Question: I'm having problems with heatmap.
I create the following function to show the analysis with heatmap
'''
data = [ 0.<PHONE>, -0.<PHONE>, -0.<PHONE>, 0.<PHONE>, -0.<PHONE>, -0.<PHONE>, -0.<PHONE>, 0.<PHONE>, 0.<PHONE>]
def plot_heatmap(pathOut, data, title, fileName, precis=2, show=False):
from matplotlib import cm
fig = plt.figure()
n = int(np.sqrt(len(data)))
data = data.reshape(n,n)
heatmap = plt.pcolor(data,cmap=cm.YlOrBr)
xLabels = (np.linspace(1,n,n,dtype=int))
yLabels = (np.linspace(1,n,n,dtype=int))
xpos = np.linspace(1,n,n)-0.5
ypos = np.linspace(1,n,n)-0.5
for y in range(n):
for x in range(n):
plt.text(x + 0.5, y + 0.5, f'{data[y, x]:.{precis}f}',
horizontalalignment='center',
verticalalignment='center',
)
plt.colorbar(heatmap, format='%.2f')
plt.xticks(xpos,xLabels)
plt.yticks(ypos,yLabels)
plt.title(f'{title}')
if (show == False ):
plt.close(fig)
elif (show == True):
plt.show()
fig.savefig(f'{pathOut}/{fileName}.pdf', format='pdf')
'''
When I call the function the heatmap is created but not correctly, because I would like to show values at a specific precision. I know how to define text precision and scale precision, but how to adjust data precision to generate the correct heatmap?
In the attached figure, I have 7 cells equal to 0, for my desired precision, but the data used has a larger precision what produce different colors.

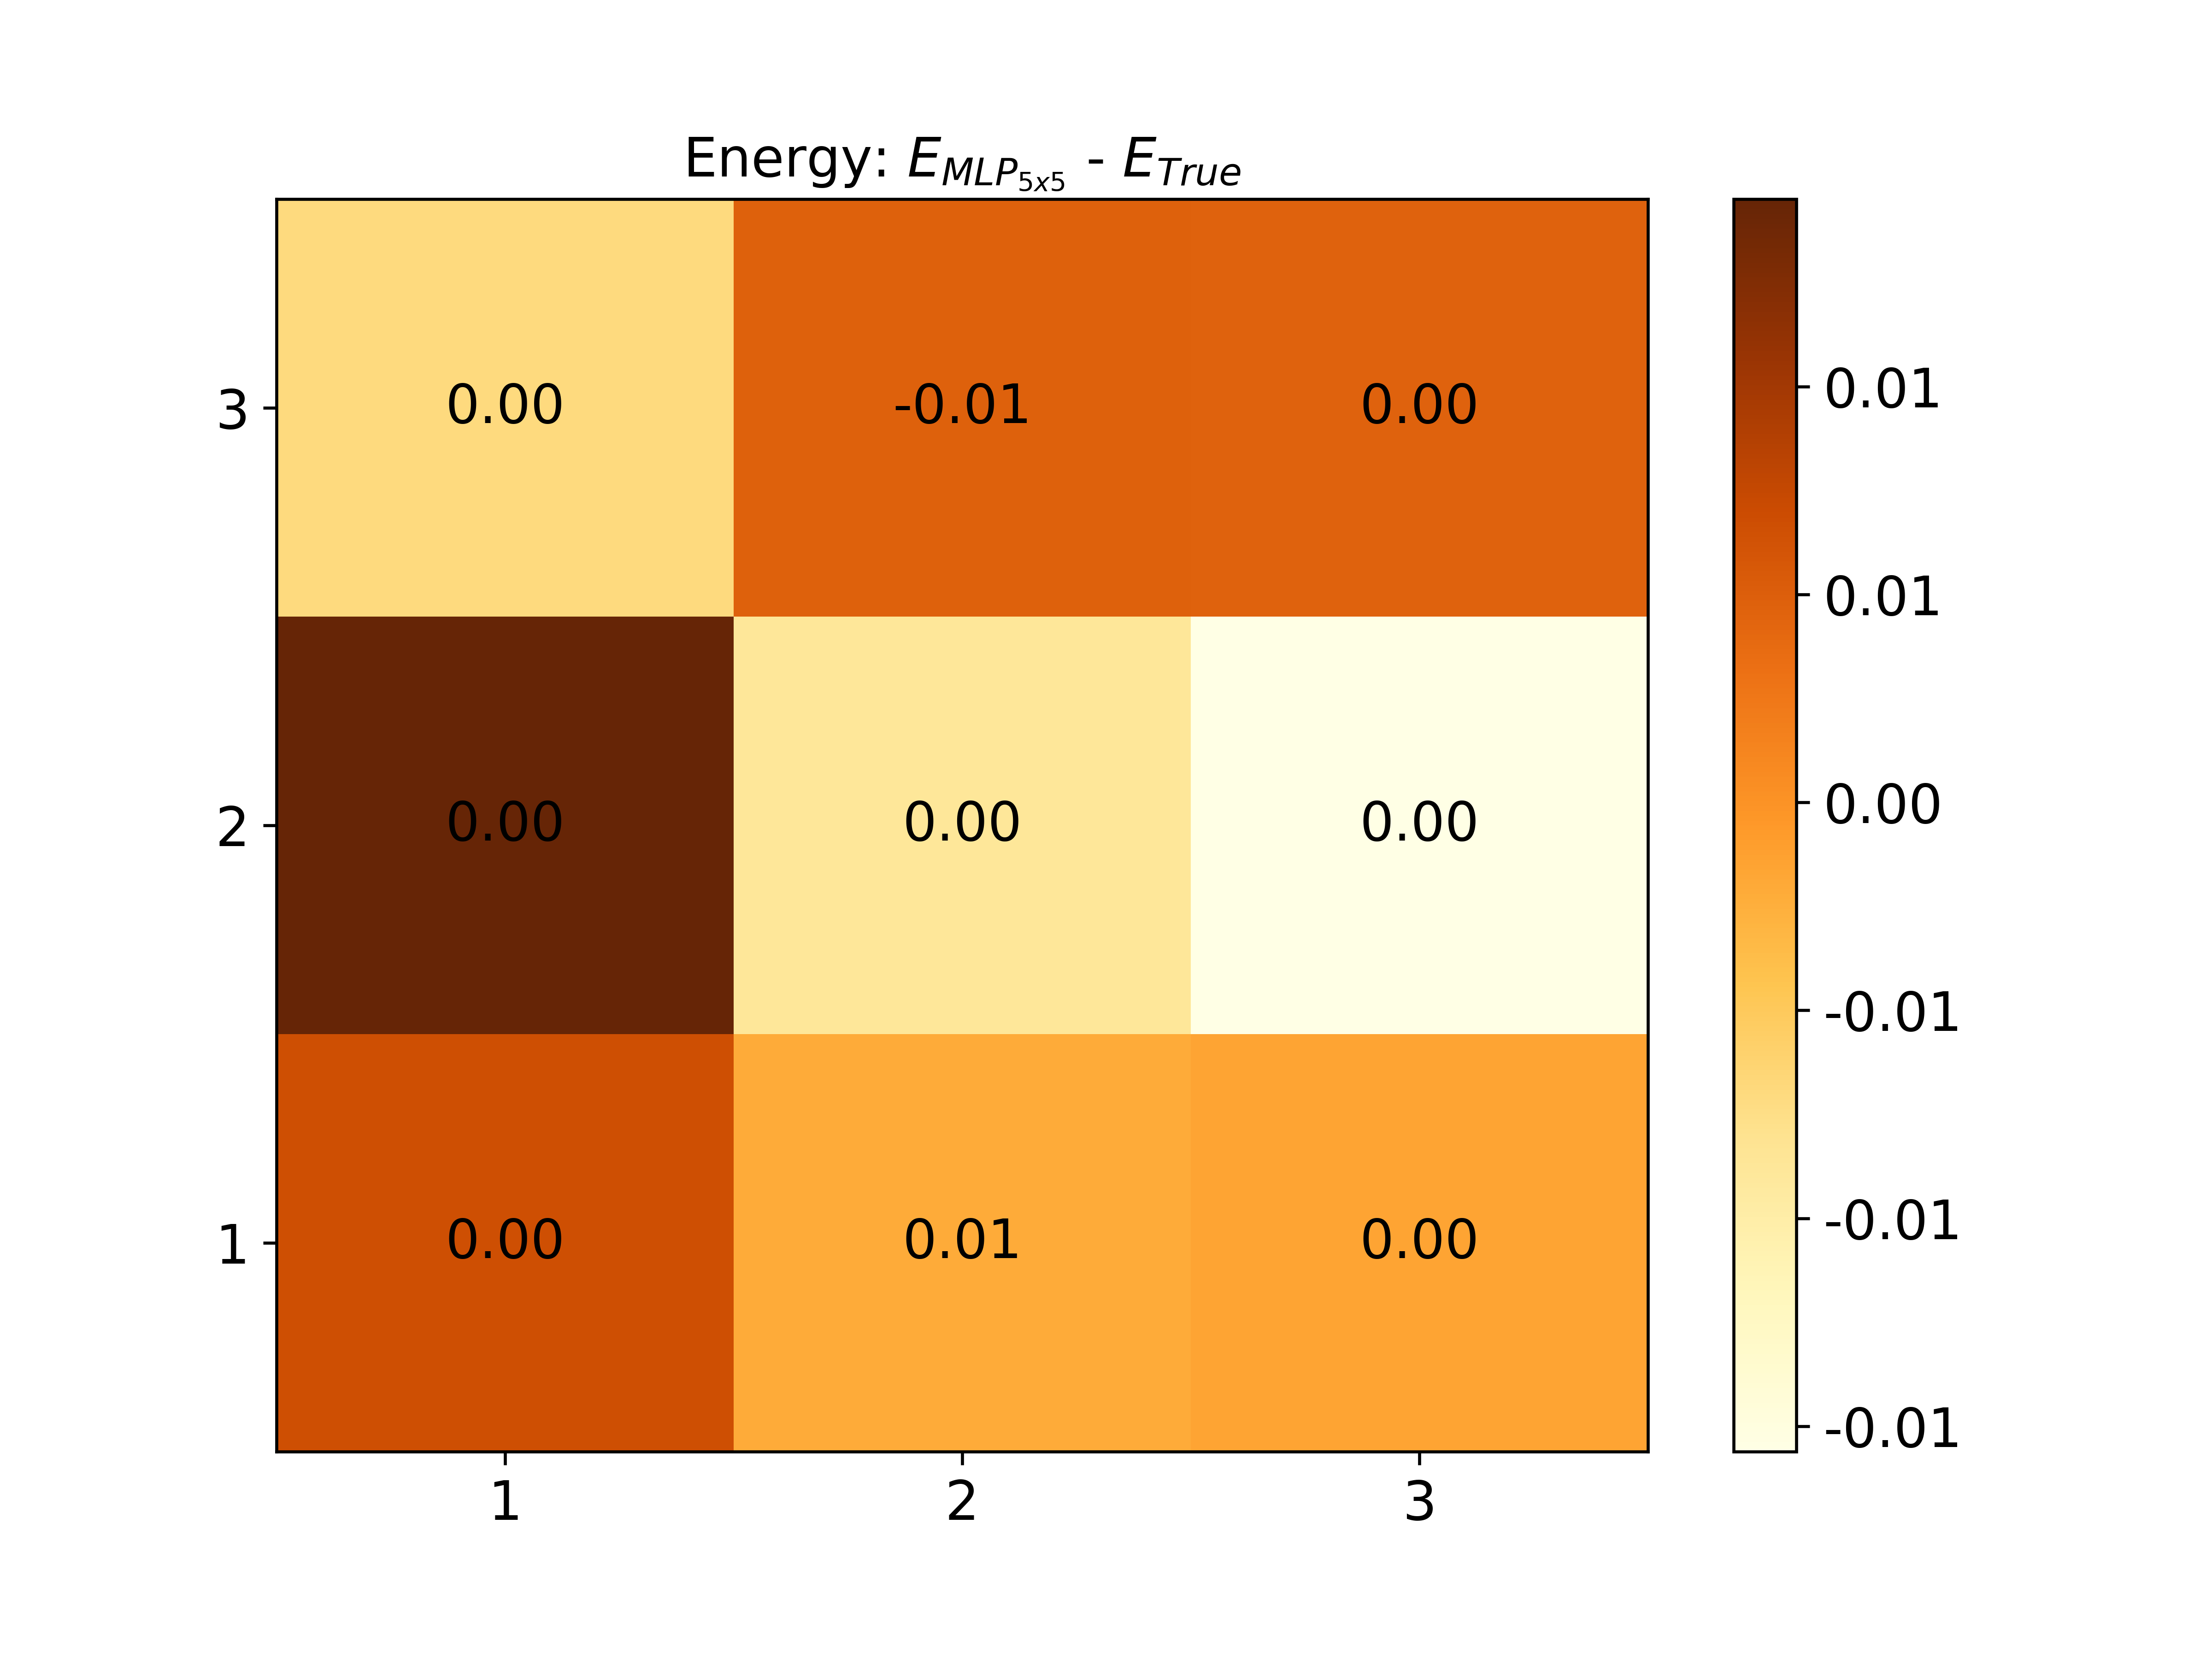
Answer: - <URL>'seaborn''matplotlib'-
'''
import matplotlib.pyplot as plt
from matplotlib import cm
import numpy as np
import seaborn as sns
def plot_heatmap(pathOut, fileName, data, title, precis=2, show=False):
n = int(np.sqrt(len(data)))
data = data.reshape(n, n)
xy_labels = range(1, n+1)
fig, ax = plt.subplots(figsize=(8, 6))
p = sns.heatmap(data=data, annot=True, fmt=f'.{precis}g', ax=ax,
cmap=cm.YlOrBr, xticklabels=xy_labels, yticklabels=xy_labels)
ax.invert_yaxis() # invert the axis if desired
ax.set_title(f'{title}')
fig.savefig(f'{pathOut}/{fileName}.pdf', format='pdf')
if (show == False ):
plt.close(fig)
elif (show == True):
plt.show()
data = np.array([ 0.<PHONE>, -0.<PHONE>, -0.<PHONE>, 0.<PHONE>, -0.<PHONE>, -0.<PHONE>, -0.<PHONE>, 0.<PHONE>, 0.<PHONE>])
plot_heatmap('.', 'test', data, 'test', 4, True)
'''
<URL>
- 'plt.txt''round''str'- 'str(round(data[x, y], precis))''f'{data[y, x]:.{precis}f}''- 'data[x, y]''data[y, x]'
'''
import matplotlib.pyplot as plt
from matplotlib import cm
import numpy as np
def plot_heatmap(pathOut, fileName, data, title, precis=2, show=False):
fig = plt.figure(figsize=(8, 6))
n = int(np.sqrt(len(data)))
data = data.reshape(n, n)
heatmap = plt.pcolor(data, cmap=cm.YlOrBr)
xLabels = (np.linspace(1,n,n,dtype=int))
yLabels = (np.linspace(1,n,n,dtype=int))
xpos = np.linspace(1,n,n)-0.5
ypos = np.linspace(1,n,n)-0.5
for y in range(n):
for x in range(n):
s = str(round(data[y, x], precis)) # added s for plt.txt and reverse x and y for data addressing
plt.text(x + 0.5, y + 0.5, s,
horizontalalignment='center',
verticalalignment='center',
)
plt.colorbar(heatmap, format=f'%.{precis}f') # add precis to the colorbar
plt.xticks(xpos,xLabels)
plt.yticks(ypos,yLabels)
plt.title(f'{title}')
fig.savefig(f'{pathOut}/{fileName}.pdf', format='pdf') # this should be before plt.show()
if (show == False ):
plt.close(fig)
elif (show == True):
plt.show()
# the function expects an array, not a list
data = np.array([ 0.<PHONE>, -0.<PHONE>, -0.<PHONE>, 0.<PHONE>, -0.<PHONE>, -0.<PHONE>, -0.<PHONE>, 0.<PHONE>, 0.<PHONE>])
# function call
plot_heatmap('.', 'test', data, 'test', 4, True)
'''
<URL>